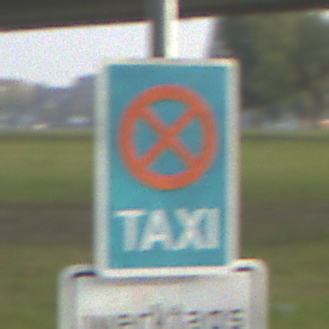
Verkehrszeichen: Taxenstand
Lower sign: ZeitangabenMitBeschraenkungAufWochentage1
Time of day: SunriseSunset
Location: Outdoor (Suburban)
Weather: PartlyCloudy
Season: NotSpecified
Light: Natural